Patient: sex M, age 64
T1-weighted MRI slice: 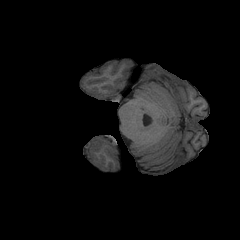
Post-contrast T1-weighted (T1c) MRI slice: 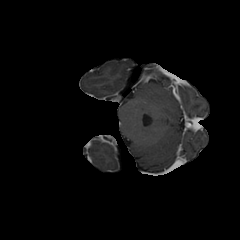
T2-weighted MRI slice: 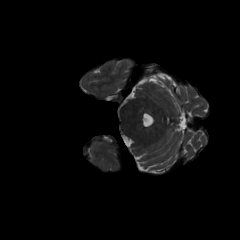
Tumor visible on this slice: no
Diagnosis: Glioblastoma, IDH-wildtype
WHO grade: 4